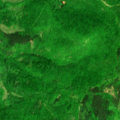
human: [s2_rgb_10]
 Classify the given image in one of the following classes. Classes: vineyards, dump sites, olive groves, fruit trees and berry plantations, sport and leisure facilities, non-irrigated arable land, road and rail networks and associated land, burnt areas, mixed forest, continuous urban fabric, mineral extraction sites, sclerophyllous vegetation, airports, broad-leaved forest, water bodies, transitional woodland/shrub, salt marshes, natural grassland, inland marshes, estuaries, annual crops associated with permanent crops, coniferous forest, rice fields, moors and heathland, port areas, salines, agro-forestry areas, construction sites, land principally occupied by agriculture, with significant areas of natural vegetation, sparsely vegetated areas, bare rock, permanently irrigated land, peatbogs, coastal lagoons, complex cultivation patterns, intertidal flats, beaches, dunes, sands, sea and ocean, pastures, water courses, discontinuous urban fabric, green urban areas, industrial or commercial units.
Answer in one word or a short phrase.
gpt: land principally occupied by agriculture, with significant areas of natural vegetation, broad-leaved forest, mixed forest, transitional woodland/shrub